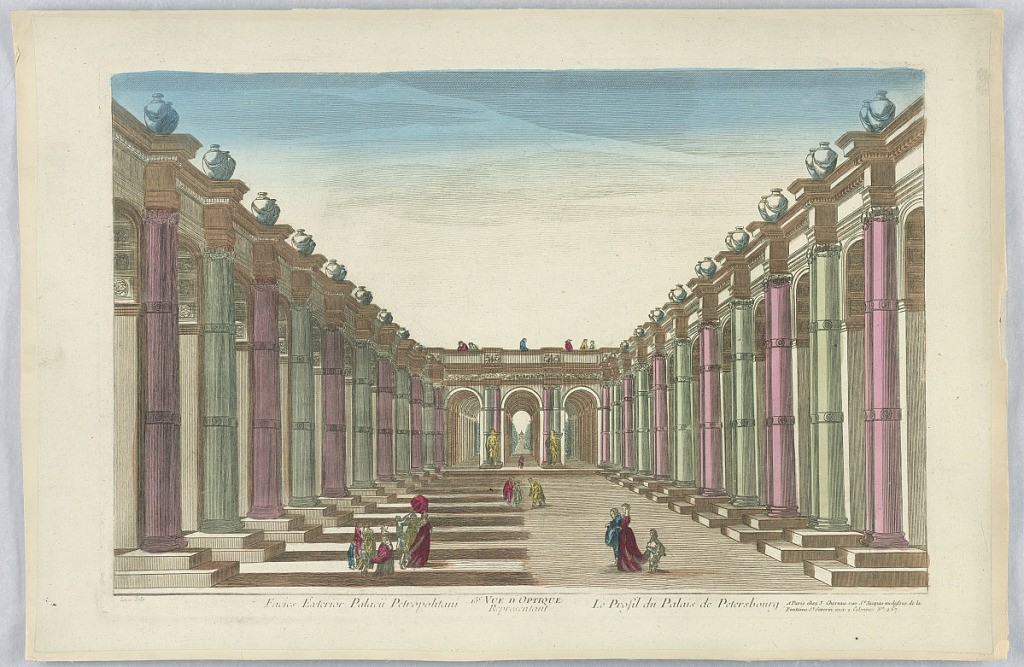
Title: Peep-Show Print
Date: mid-18th century
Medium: Engraving and brush and wash on paper
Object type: Print
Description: Peep-show print